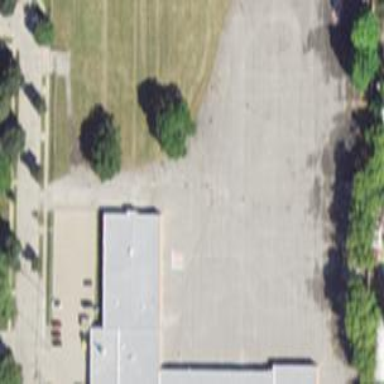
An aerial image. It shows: School.